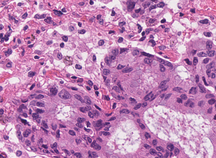
Tumor epithelial tissue: yes
Tumor-associated stroma tissue: yes
Normal tissue: no